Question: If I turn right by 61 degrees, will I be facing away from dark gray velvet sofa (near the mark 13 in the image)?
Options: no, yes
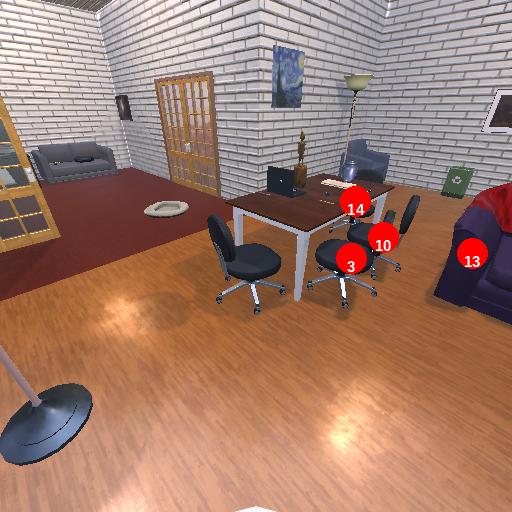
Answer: no